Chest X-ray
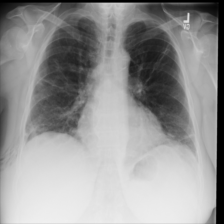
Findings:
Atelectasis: negative
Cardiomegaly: negative
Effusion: negative
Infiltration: negative
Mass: negative
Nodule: negative
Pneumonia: negative
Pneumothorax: negative
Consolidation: negative
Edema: negative
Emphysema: positive
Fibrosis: negative
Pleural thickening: negative
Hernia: negative